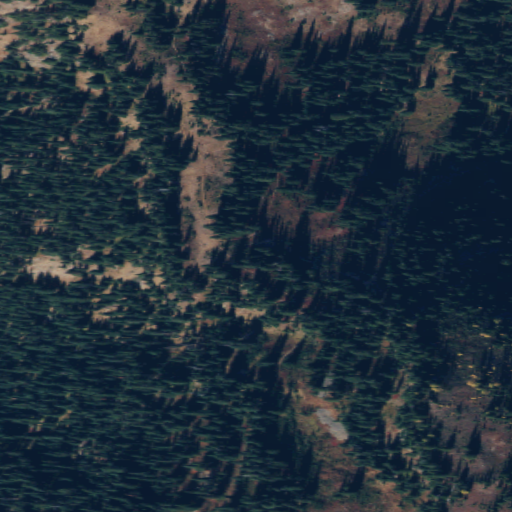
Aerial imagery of gap in Washington named Jim Pass containing evergreen forest and shrub